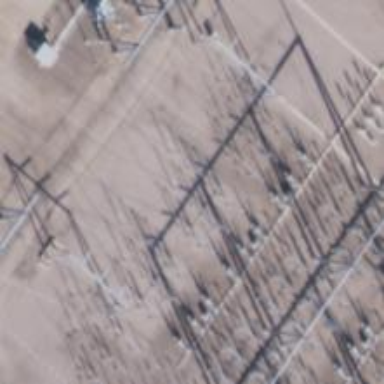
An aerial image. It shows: Switch used for power control.